Question: On the homepage of <URL>.
When flipping some neat animation is shown.
How to implement this on Android (code sample/snippet/demo etc.) with a 'ViewPager', 'ViewPagerAdapter' or depracated 'Gallery', etc. for API level > 14 (maybe with AppCompat support) ?

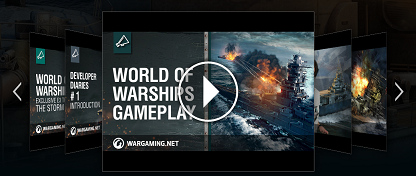
Answer: You can search . I give you some references
<URL>
<URL>